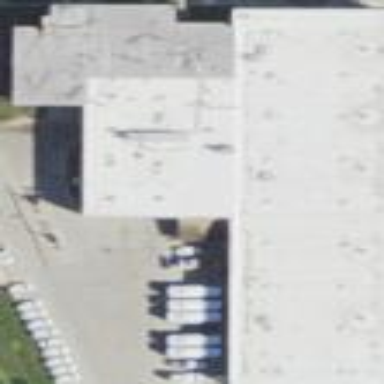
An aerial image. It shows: Industrial building used for government offices.